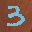
Label: 3